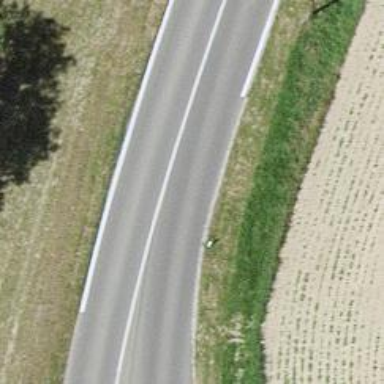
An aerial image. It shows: Secondary road with asphalt surface.